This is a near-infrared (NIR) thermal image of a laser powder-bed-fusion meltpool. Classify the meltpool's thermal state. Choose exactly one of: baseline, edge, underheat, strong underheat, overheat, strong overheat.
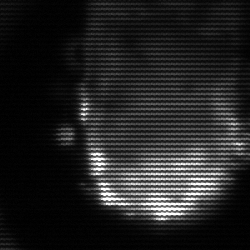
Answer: baseline